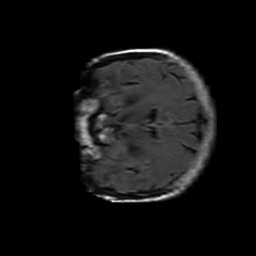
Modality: FLAIR
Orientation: coronal
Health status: ill
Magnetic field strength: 3 T